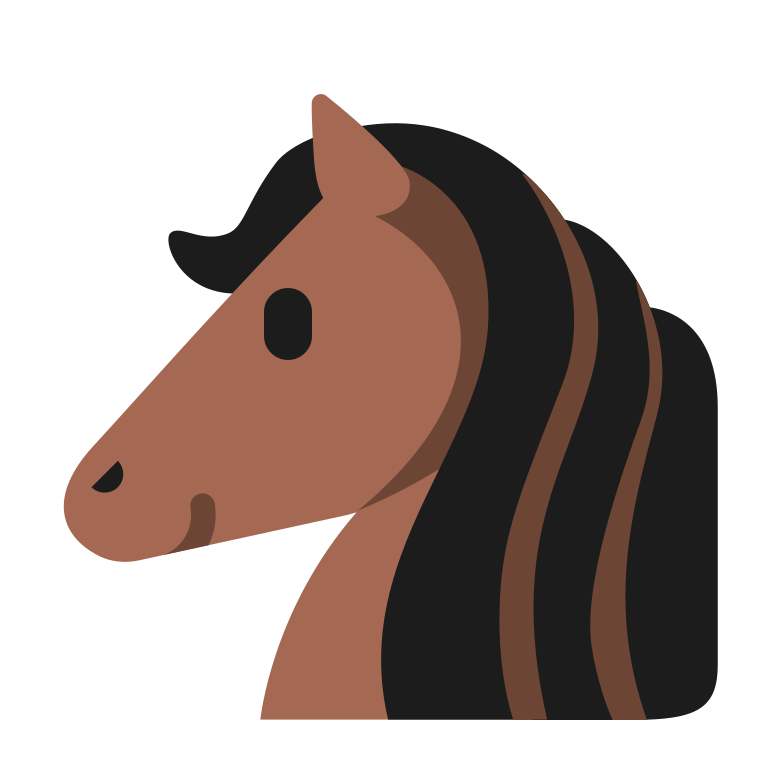
horse face flat